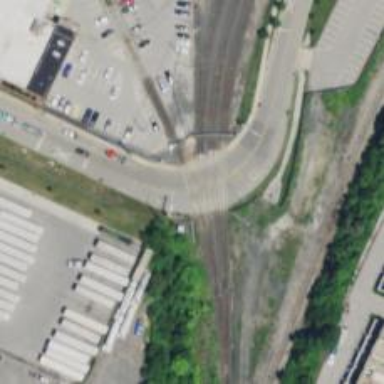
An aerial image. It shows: Railway level crossing.